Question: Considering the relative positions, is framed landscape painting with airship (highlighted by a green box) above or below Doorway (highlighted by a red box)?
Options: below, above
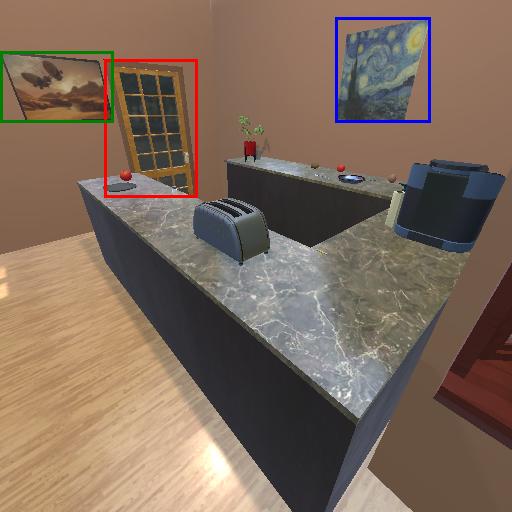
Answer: below